七年级 · 度量几何学
(2022 - 浙江七年级期中) 已知 $\angle \beta$ 的一边与 $\angle \alpha$ 的一边平行, $\angle \beta$ 的另一边与 $\angle \alpha$ 的另一边垂直,若 $\angle \alpha=53^{\circ}$, 则 $\angle \beta=$ \$ \qquad \$ .
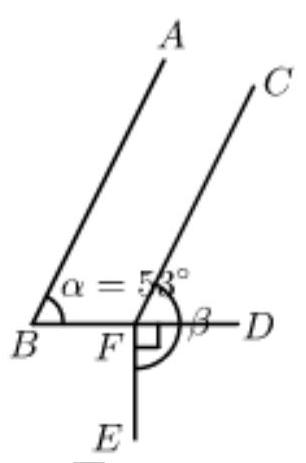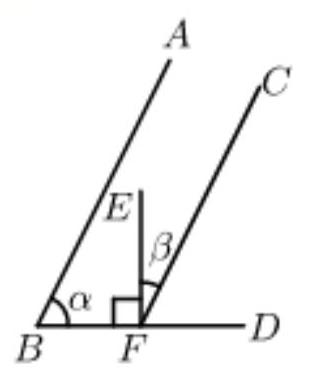
答案: $143^{\circ}$ 或 $37^{\circ}$
解析: 分 $A B / / C F, E F \perp B D$ 和 $A B / / C F, E F \perp B D$ 两种情况, 画出图形, 根据平行线的性质和垂直的定义求解.

【详解】 解：如图 $1, A B / / C F, E F \perp B D, \because A B / / C F, \therefore \angle C F D=\angle \alpha=53^{\circ}$,

$\because E F \perp B D, \quad \therefore \angle D F E=90^{\circ}, \quad \therefore \angle \beta=\angle C F D+\angle D F E=53^{\circ}+90^{\circ}=143^{\circ} ;$

如图 2, $A B / / C F, E F \perp B D, \because A B / / C F, \therefore \angle C F D=\angle \alpha=53^{\circ}$,

$\because E F \perp B D, \quad \therefore \angle E F D=90^{\circ}, \quad \therefore \angle \beta=\angle E F D-\angle C F D=90^{\circ}-53^{\circ}=37^{\circ}$;故答案为: $143^{\circ}$ 或 $37^{\circ}$.

图 1

图 2

【点睛】本题考查了平行线的性质, 垂直的定义, 解题的关键是根据题意画出图形, 分类讨论求出结果.